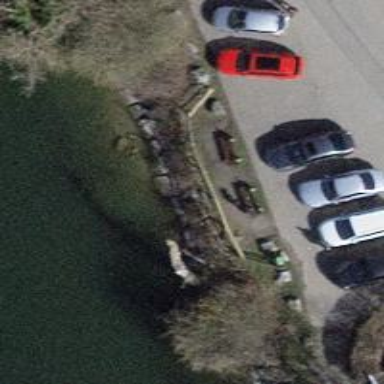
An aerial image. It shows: Brown bench.